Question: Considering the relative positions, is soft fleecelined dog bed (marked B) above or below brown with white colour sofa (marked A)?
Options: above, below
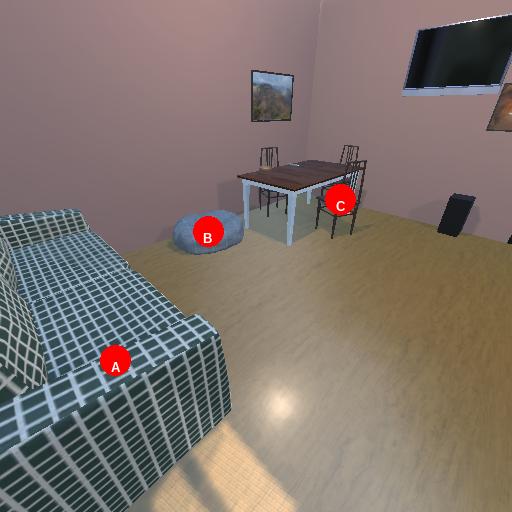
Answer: above